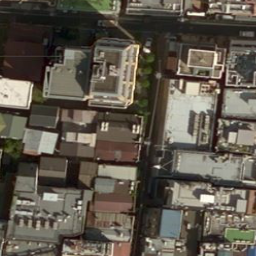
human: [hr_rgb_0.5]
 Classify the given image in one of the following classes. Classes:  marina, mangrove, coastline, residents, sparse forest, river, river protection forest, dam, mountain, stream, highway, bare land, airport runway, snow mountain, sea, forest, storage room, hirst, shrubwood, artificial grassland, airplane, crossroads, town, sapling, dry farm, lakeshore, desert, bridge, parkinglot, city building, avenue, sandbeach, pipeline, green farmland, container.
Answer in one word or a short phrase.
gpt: city building